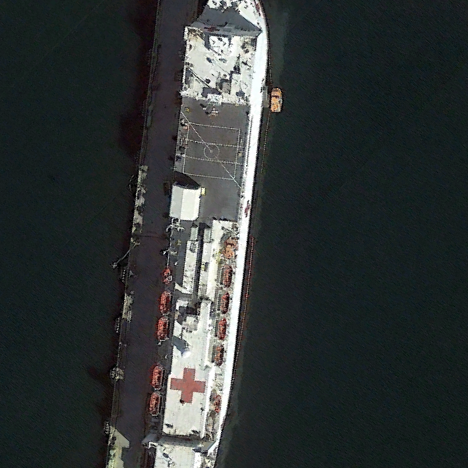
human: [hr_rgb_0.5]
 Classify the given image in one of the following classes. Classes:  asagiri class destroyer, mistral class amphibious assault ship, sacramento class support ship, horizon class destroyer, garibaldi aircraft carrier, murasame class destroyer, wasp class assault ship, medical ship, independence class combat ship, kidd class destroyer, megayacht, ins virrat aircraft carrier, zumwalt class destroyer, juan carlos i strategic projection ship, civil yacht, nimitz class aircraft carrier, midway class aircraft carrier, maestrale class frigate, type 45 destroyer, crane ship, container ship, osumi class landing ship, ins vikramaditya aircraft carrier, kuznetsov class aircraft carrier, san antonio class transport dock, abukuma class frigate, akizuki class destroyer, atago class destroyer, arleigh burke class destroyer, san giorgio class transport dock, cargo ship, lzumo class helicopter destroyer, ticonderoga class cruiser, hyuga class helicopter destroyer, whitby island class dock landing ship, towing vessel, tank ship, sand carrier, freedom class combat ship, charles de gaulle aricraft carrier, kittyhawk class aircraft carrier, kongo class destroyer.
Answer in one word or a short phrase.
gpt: Medical ship